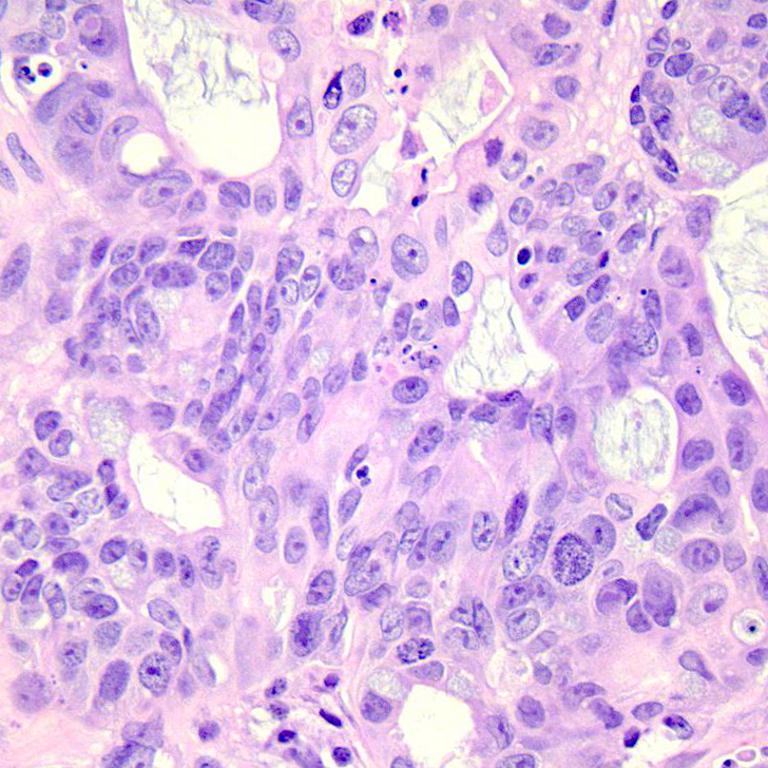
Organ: colon
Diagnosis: adenocarcinomas